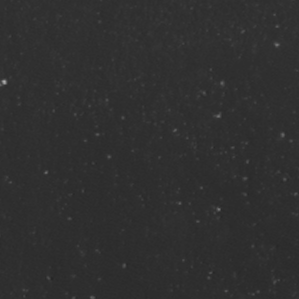
Label: non_frost